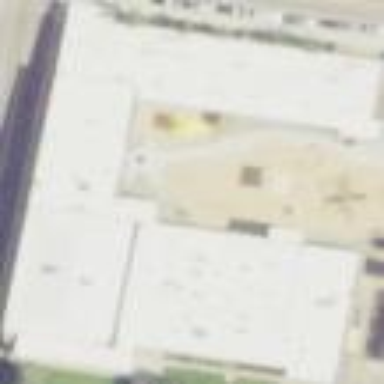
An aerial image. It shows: Public building.